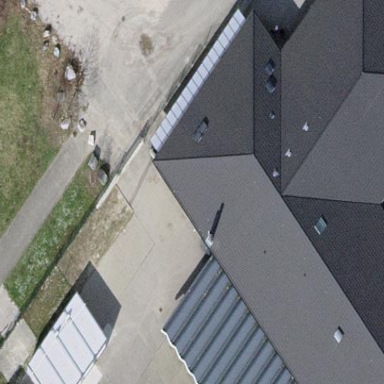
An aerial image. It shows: School building.